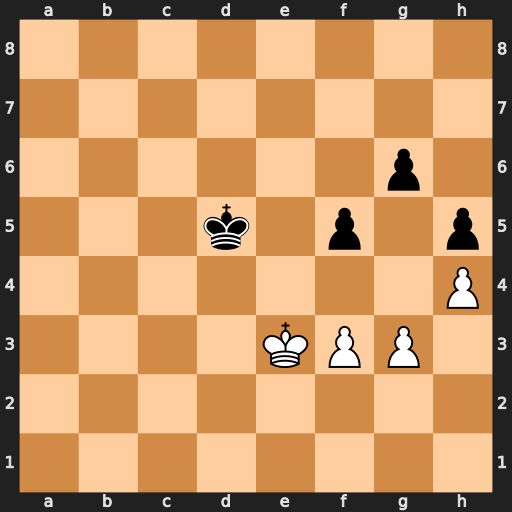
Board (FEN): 8/8/6p1/3k1p1p/7P/4KPP1/8/8
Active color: w
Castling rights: -
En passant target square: -
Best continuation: Kf4 Ke6 Kg5 Kf7 Kh6 f4 gxf4 Kf6 Kh7